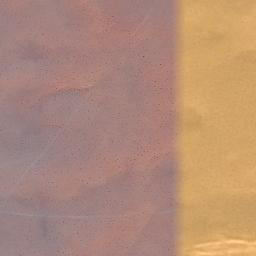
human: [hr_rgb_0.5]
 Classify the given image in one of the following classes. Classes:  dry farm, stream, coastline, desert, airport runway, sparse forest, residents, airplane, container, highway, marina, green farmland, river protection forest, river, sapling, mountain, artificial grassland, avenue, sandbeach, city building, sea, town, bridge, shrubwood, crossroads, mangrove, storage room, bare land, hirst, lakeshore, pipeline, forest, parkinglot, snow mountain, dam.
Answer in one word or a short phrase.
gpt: desert